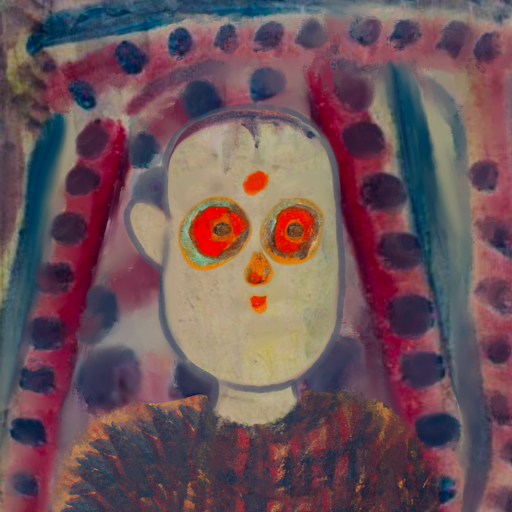
Background: HillGirl, Head And Neck Front: Hill_Girl, Face Front: Sisters, Bust: In_The_Sun, Hair Front: Blank, Head Accessory: Blank, Second Necklace: Blank, Necklace: Blank, Baby: Blank